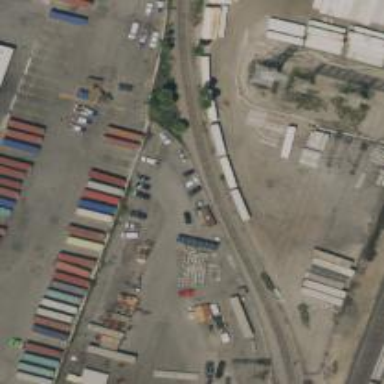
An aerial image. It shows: Railway yard.